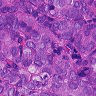
Metastatic tissue present: yes